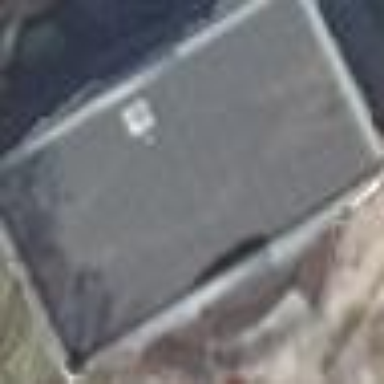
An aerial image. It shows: Kindergarten with flat roof.